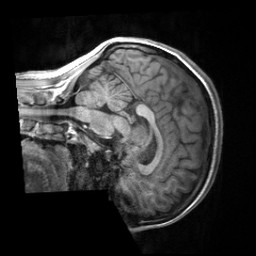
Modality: T1w
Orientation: sagittal
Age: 22
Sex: female
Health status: healthy
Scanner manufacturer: siemens
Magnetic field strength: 3 T
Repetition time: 2 s
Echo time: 0.00232 s